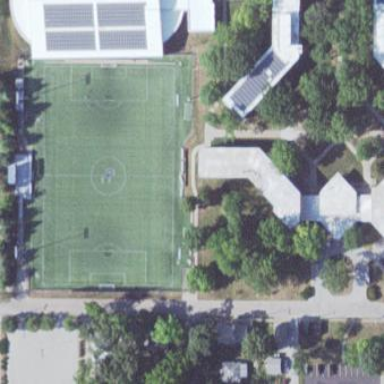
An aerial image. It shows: Soccer pitch designated for leisure and sports activities.